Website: crate-barrel
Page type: customer-info-address
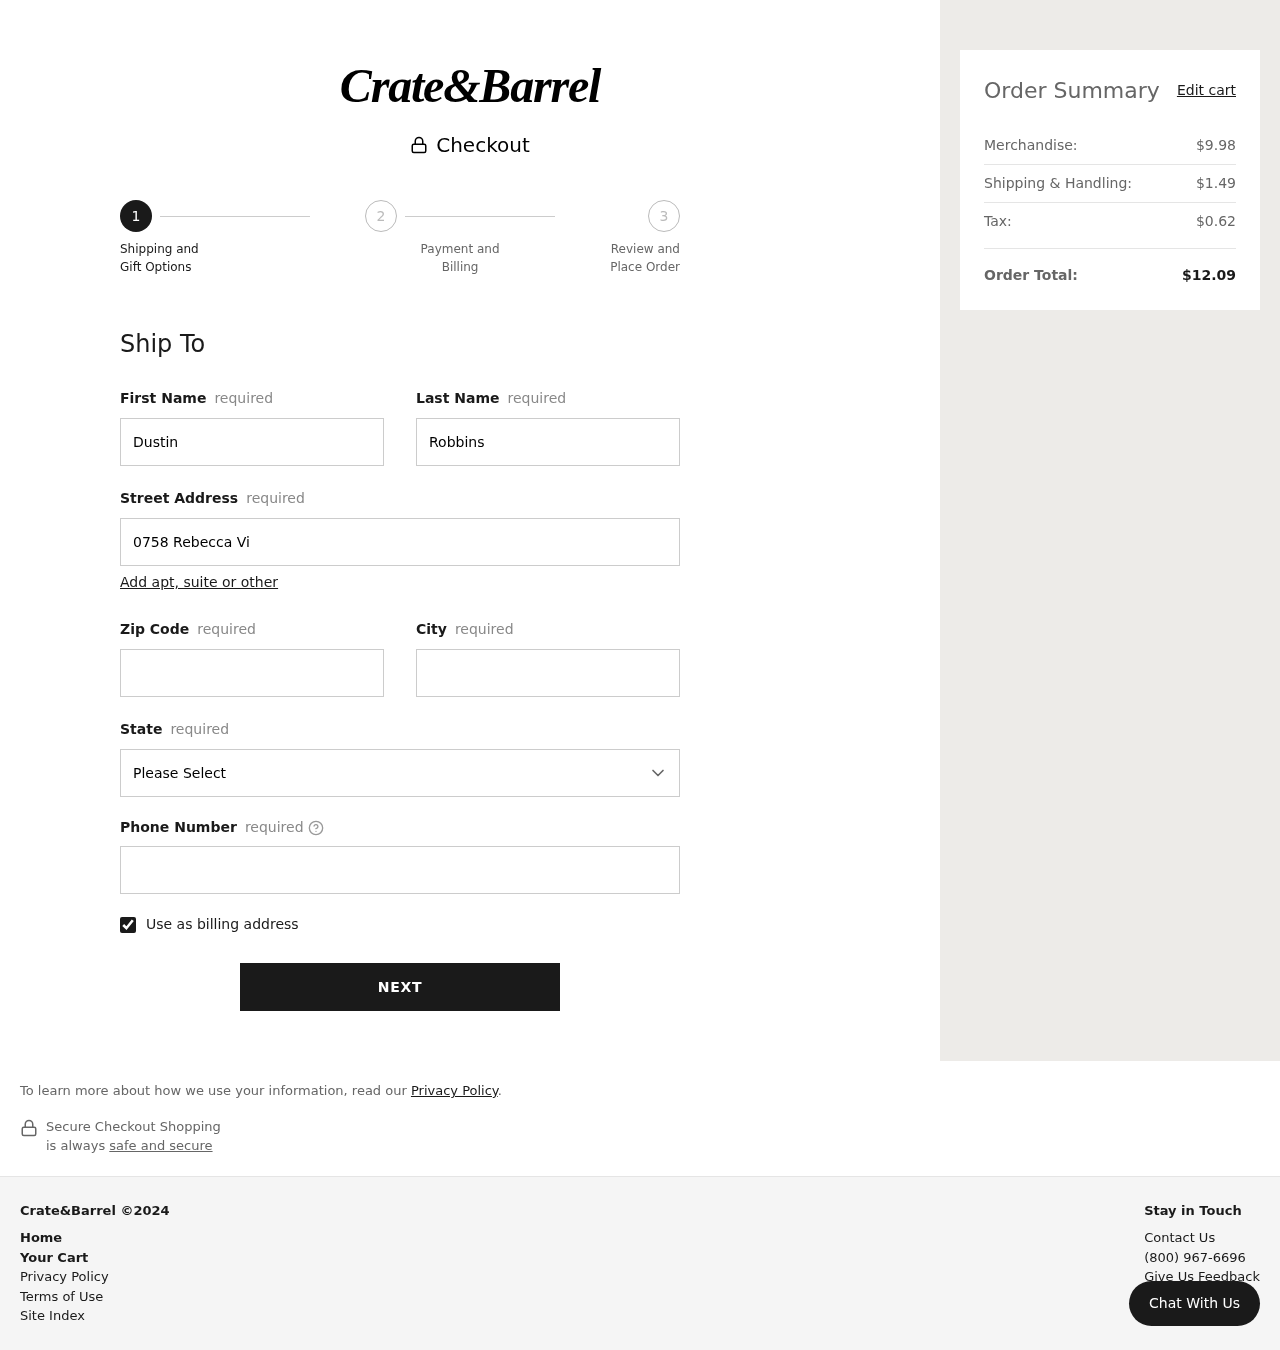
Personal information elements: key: PII_CITY
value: Reevesstad
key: PII_FIRSTNAME
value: Dustin
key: PII_LASTNAME
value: Robbins
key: PII_PHONE
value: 2033886750
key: PII_POSTCODE
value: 86513
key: PII_STATE
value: Michigan
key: PII_STREET
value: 0758 Rebecca Village
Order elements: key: ORDER_SUBTOTAL
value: $9.98
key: ORDER_SHIPPING_COST
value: $1.49
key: ORDER_TAX
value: $0.62
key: ORDER_TOTAL
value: $12.09